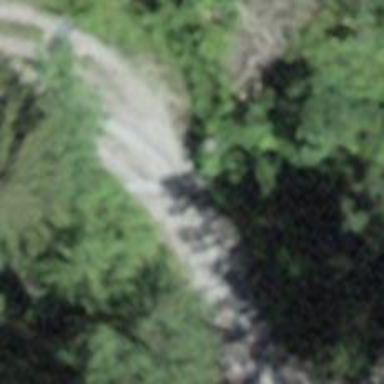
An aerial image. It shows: Track with grade 3 tracktype.